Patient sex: M
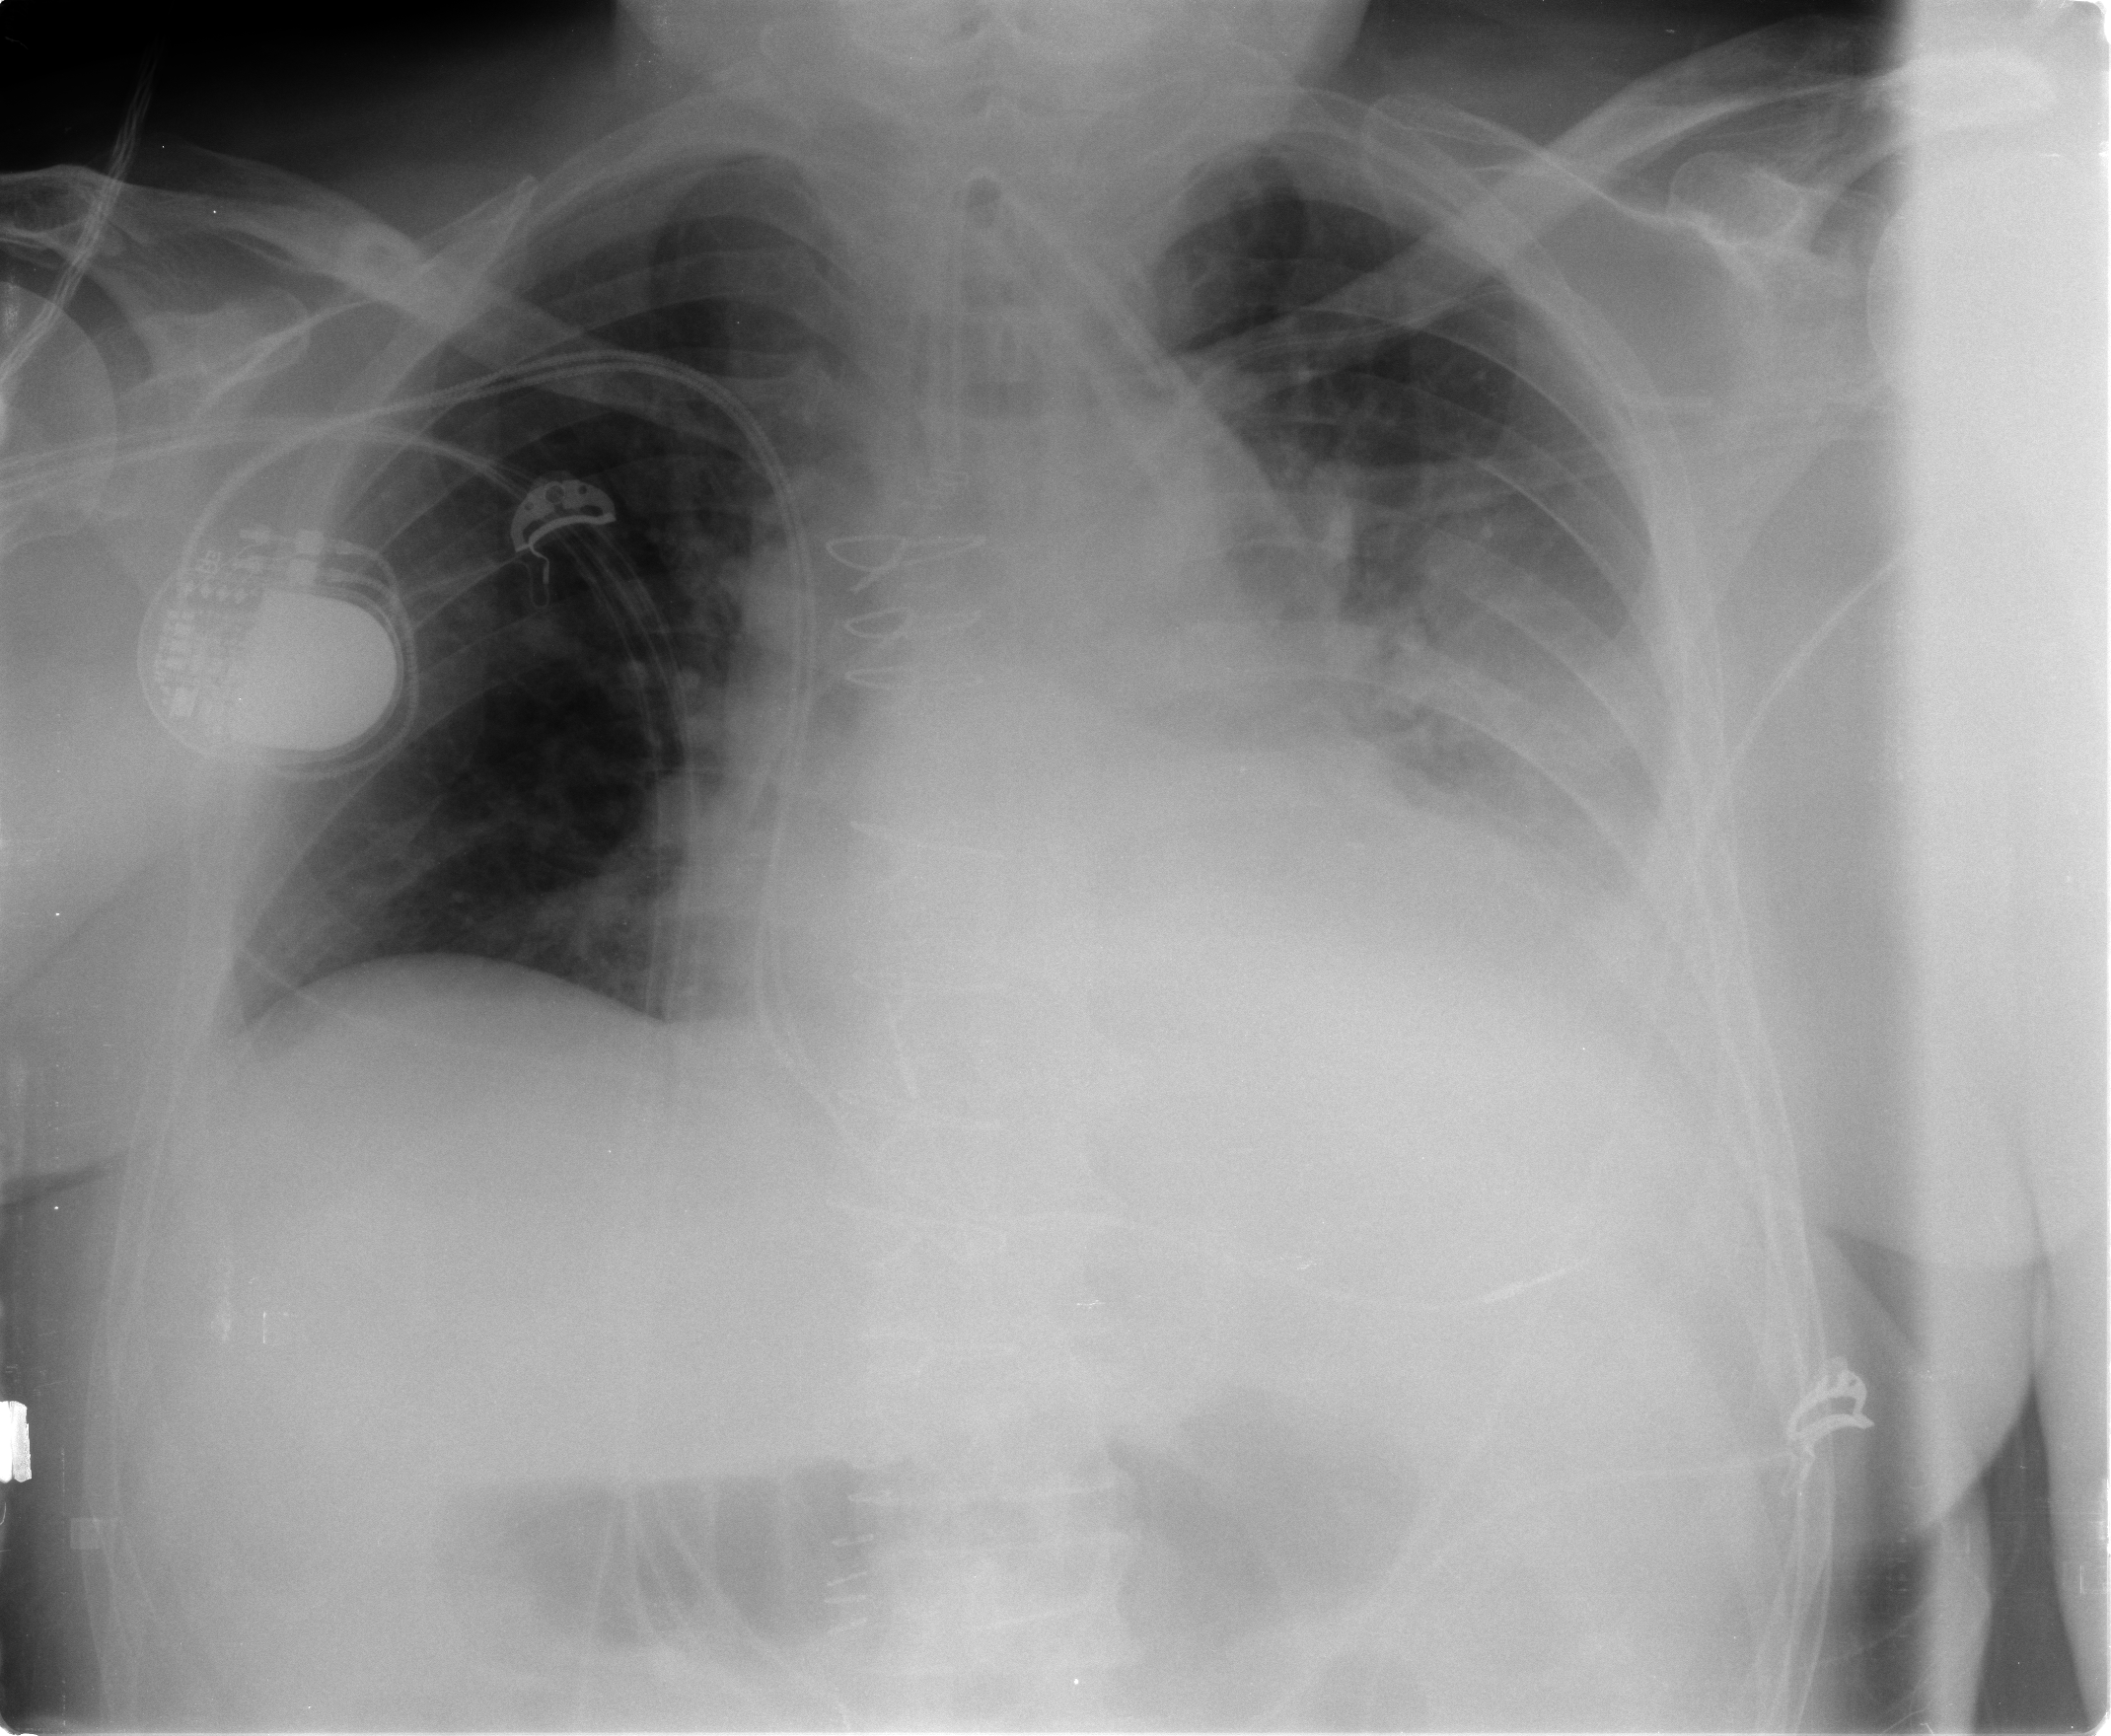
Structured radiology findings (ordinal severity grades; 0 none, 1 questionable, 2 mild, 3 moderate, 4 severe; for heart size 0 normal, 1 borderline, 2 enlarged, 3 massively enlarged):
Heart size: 2
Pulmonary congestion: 2
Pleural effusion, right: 0
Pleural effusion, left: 2
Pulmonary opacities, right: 0
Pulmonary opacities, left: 0
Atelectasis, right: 1
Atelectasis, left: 3